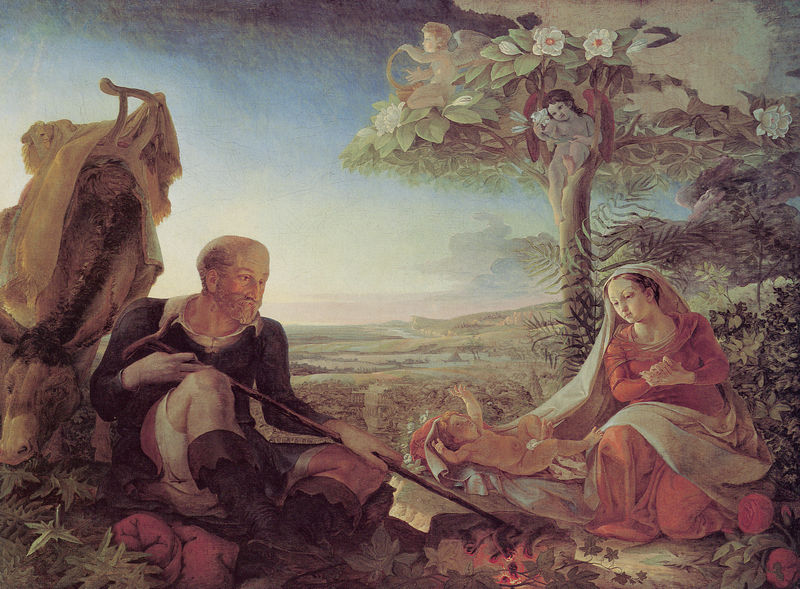
Titel: Die Ruhe auf der Flucht nach Ägypten
Künstler: Philipp Otto Runge
Standort: Hamburg
Institution: Kunsthalle
Schlagwörter: baum, blau, blätter, felsen, feuer, gemälde, himmel, laub, mann, wolken, fluss, grün, landschaft, menschen, sitzen, stadt, blumen, braun, bunt, frau, kleid, pastell, weiss, ölbild, blüten, rose, rosen, rot, schleier, tier, tuch, wolke, malerei, bart, hemd, arme, stein, steine, tod, hals, hände, öl, ebene, gräser, horizont, natur, strauch, weite, busch, büsche, figur, gewand, sitzend, decke, eltern, familie, kind, mutter, paar, vater, blatt, pflanzen, renaissance, tal, esel, pferd, stock, engel, putte, putto, sattel, ruhe, italien, stab, gepäck, berge, fels, wüste, dorf, baby, pause, rast, querformat, blue, red, white, dress, green, painting, sitting, woman, detail, flowers, farn, fern, nazarener, flucht, blühen, paradies, flammen, mohn, stiefel, beten, gebet, distel, runge, braten, smoke, flower, christus, jesus, angel, classical, cloud, clouds, harp, man, naked, nude, sky, tree, nymphe, zeichnerisch, field, hill, landscape, nature, child, sfumato, river, plants, wanderstab, harfe, amor, maria, reisende, hirte, hirten, mother, beard, boots, baum der erkenntnis, rasten, couple, stecken, wings, josef, joseph, schutz, cherub, love, valley, landschaftsausblick, ägypten, madonna, leaves, family, kamel, heilige familie, jesuskind, paradis, italienisch, fran, zusammengerollt, nazarener?, horse, laier, fire, cane, vegetation, flucht nach ägypten, windel, lagerfeuer, flames, mary, jesusknabe, morgenlicht, father, stick, recken, shepherd, biblical, staff, jesud, wing, rast auf der flucht, angle, parents, flame, maria und josef, veil, schütteres haar, ruhe auf der flucht nach ägypt, baumgeist, baumkind, blütenbaum, frsu, glatzes, kahlköpfig, roterose, ruhe auf der fluch, weisses laken, donkey, holy family, scenery, birth, nativity, cripple, nach ägypten, cooking, paisage, clowers, cpuple